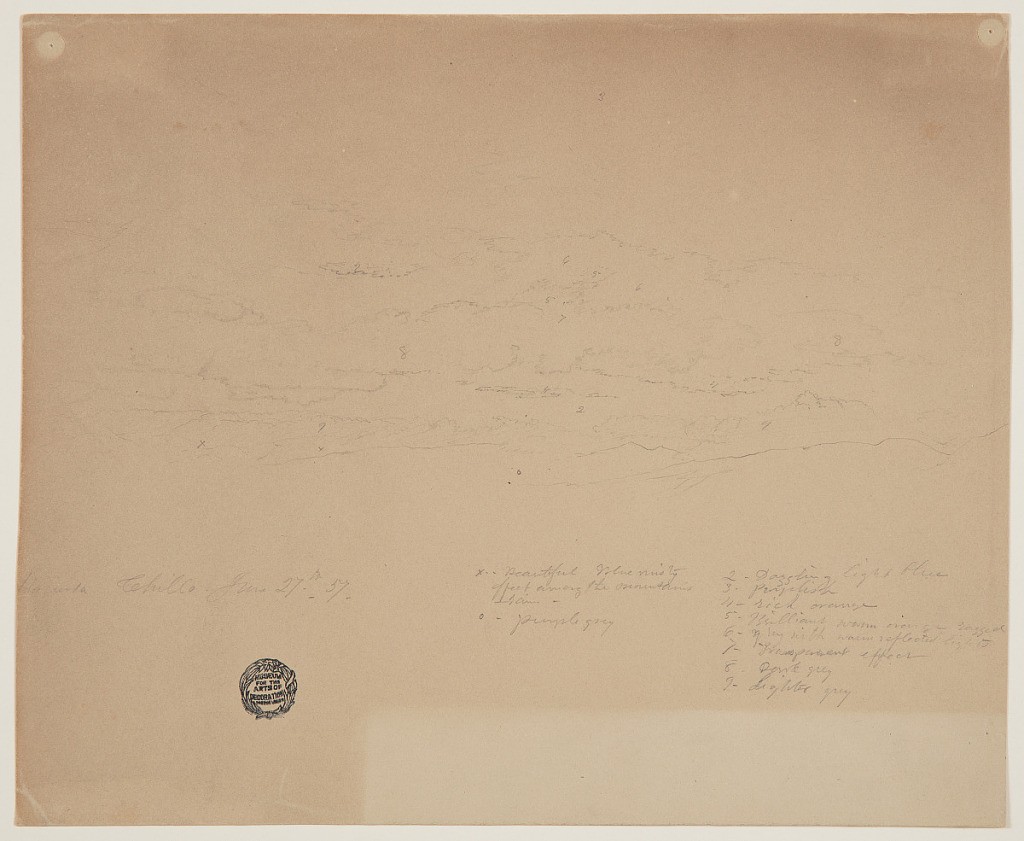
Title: Cloudy Skies over Mountain Ridges near Hacienda Chillo, Ecuador
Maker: Frederic Edwin Church, American, 1826–1900
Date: July 27, 1857
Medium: Graphite on tan wove paper
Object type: Drawing
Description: Landscape and atmosphere sketch showing a view of Ecuadorian mountains under a vivid and rainy sunset. Slopes of the mountain ranges, visible at center right, gently descend from right to left. Above, a mixture of storm clouds stretches across the sky.